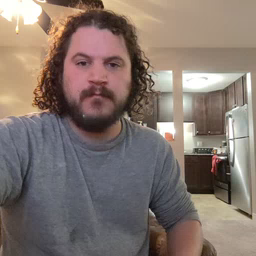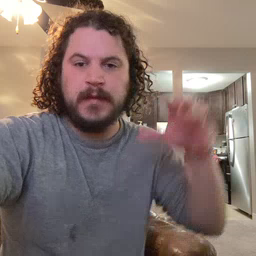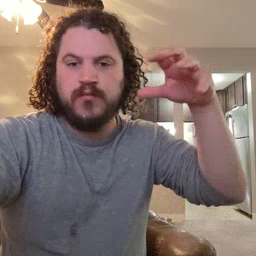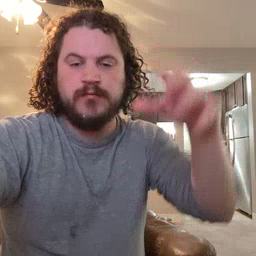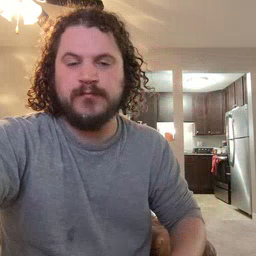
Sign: cloud